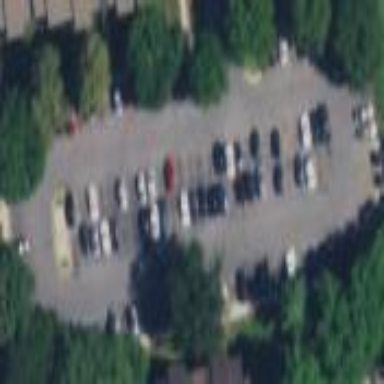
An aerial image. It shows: Parking area with surface.